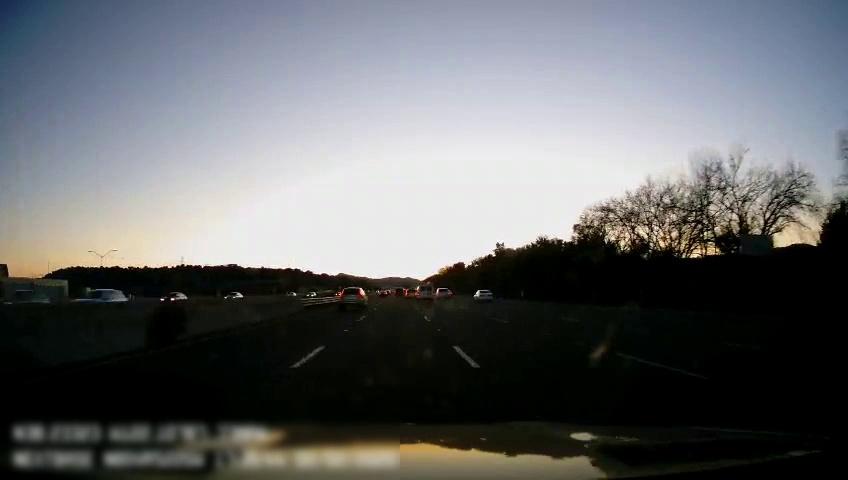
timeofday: Dusk/Dawn/Twilight
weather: Sunny
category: Drivable Space
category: Vehicles | Car
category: Vehicles | Car
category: Vehicles | Car
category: Vehicles | Car
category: Vehicles | Car
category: Vehicles | Car
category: Vehicles | SUV
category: Vehicles | Car
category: Vehicles | Van
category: Vehicles | SUV
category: Lanes | Alternate Lane
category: Lanes | Current Lane
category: Lanes | Current Lane
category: Lanes | Alternate Lane
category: Lanes | Alternate Lane